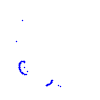
Particle: kaon